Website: lowes
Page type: account-selection
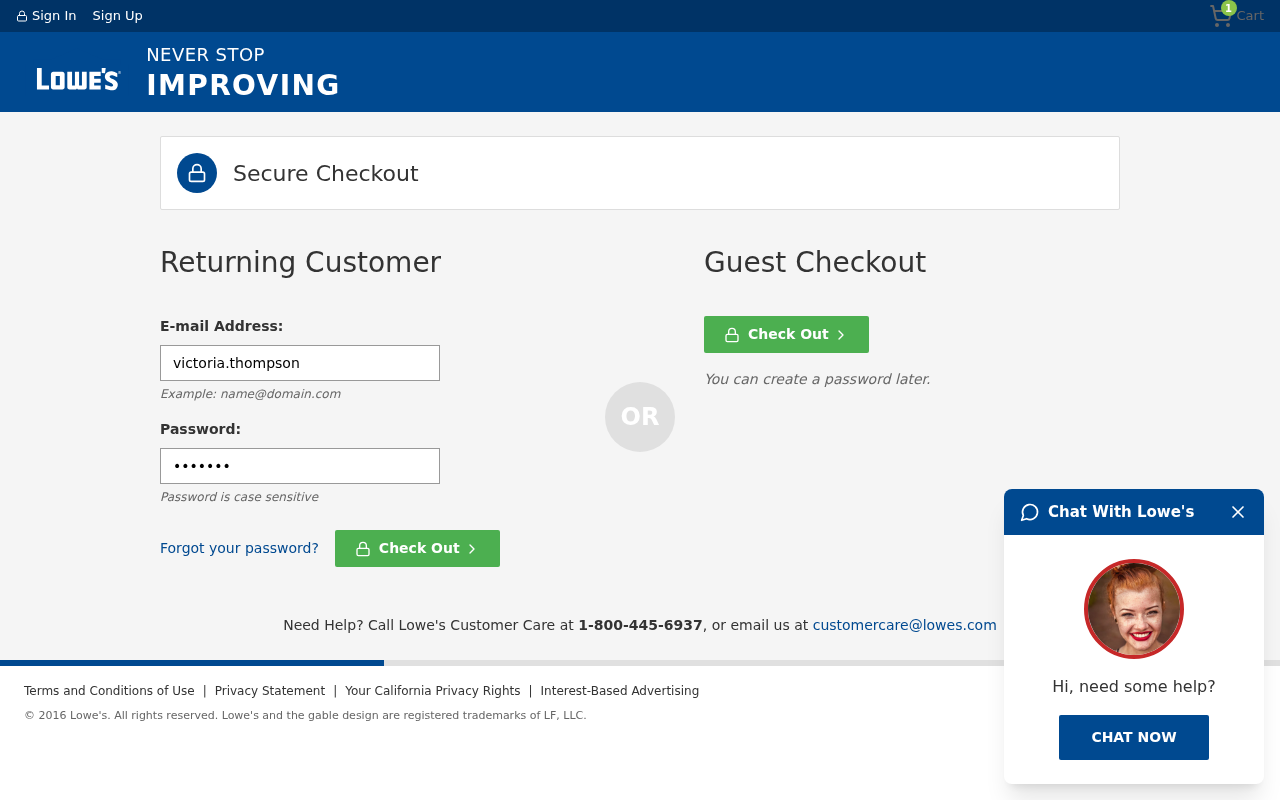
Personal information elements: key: PII_LOGIN_USERNAME
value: victoria.thompson
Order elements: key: ORDER_NUM_ITEMS
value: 1